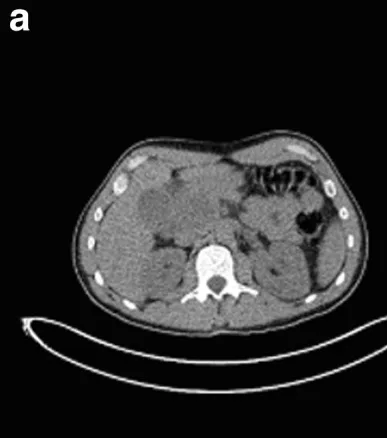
A; Abdominal CT showing a large periportal nodal mass and b Abdominal PET-CT showing avid tracer uptake.
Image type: radiology (ct)